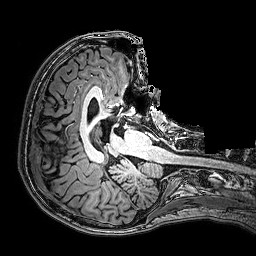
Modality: T1w
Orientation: axial
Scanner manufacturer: philips
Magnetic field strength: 3 T
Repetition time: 0.0096 s
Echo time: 0.0046 s